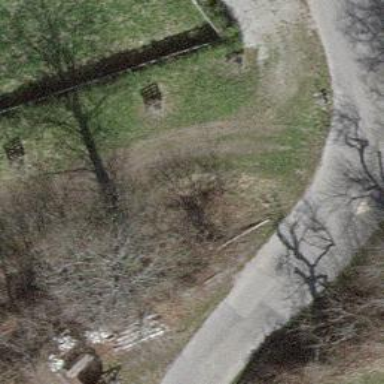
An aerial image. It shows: Culvert tunnel.